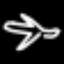
Label: airplane